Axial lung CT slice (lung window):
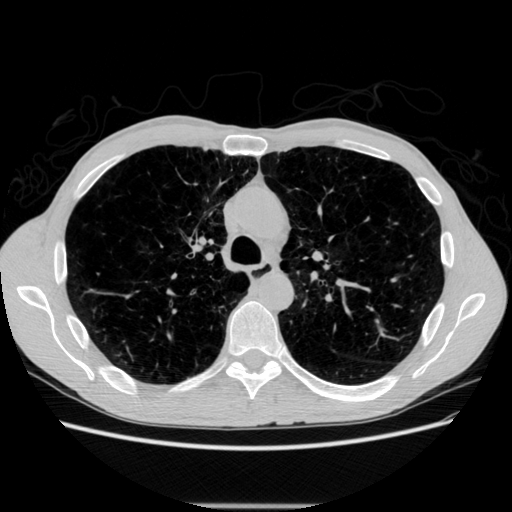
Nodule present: no